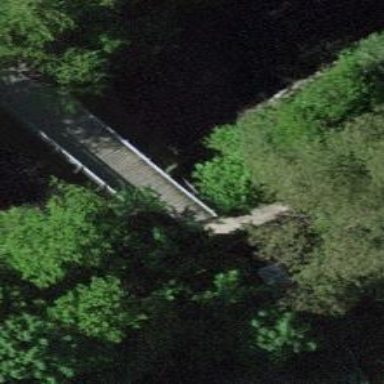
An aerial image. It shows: Path leading to bridge.